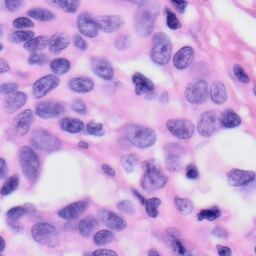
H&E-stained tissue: Skin